Question: I have an issue with a table called "movies". I found the date and the movie title are both in the title column. As shown in the picture:

I don't know how to deal with this kind of issues. So, I tried to play with this code to make it similar to MySQL codes but I didn't work anyways.
'''
DataFrame(row.str.split(' ',-1).tolist(),columns = ['title','date'])
'''
How do I split it in two columns (title, date)?
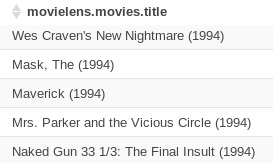
Answer: After struggling and searching I was able to build this command which works perfectly.
'''
select
translate(substr(title,0,length(title) -6) ,'', '') as title,
translate(substr(title, -5) ,')', '') as date
from movies;
'''
Thanks for the people who answered too!